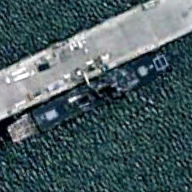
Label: destroyer